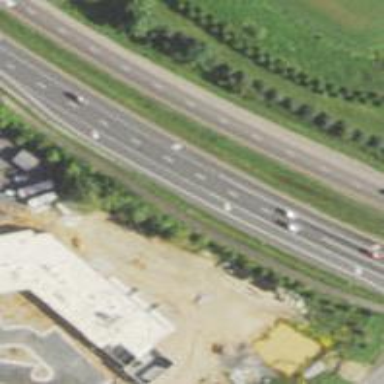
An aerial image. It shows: Asphalt trunk highway classified as expressway.